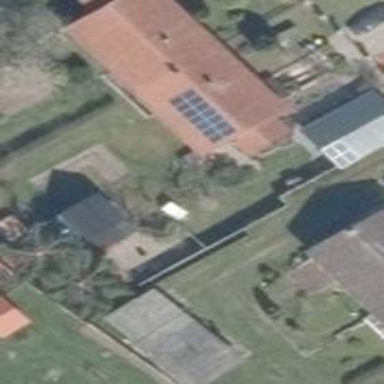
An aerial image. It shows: Simple house.